Field crop: maize
Growth stage: 2
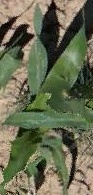
Species: maize